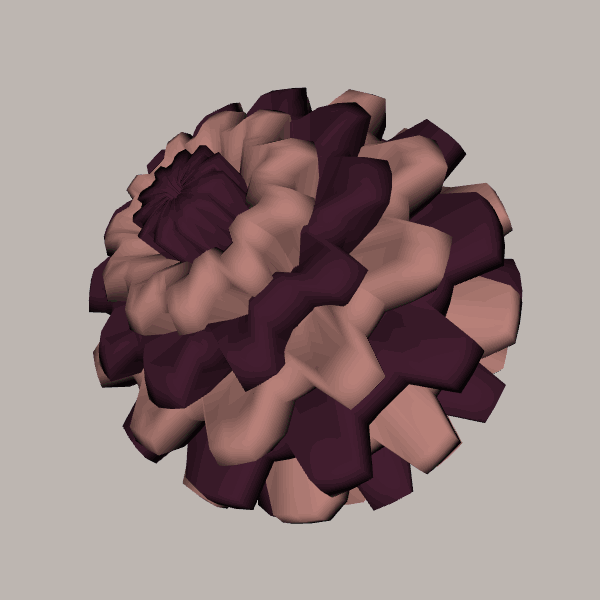
Background: light